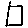
Label: square